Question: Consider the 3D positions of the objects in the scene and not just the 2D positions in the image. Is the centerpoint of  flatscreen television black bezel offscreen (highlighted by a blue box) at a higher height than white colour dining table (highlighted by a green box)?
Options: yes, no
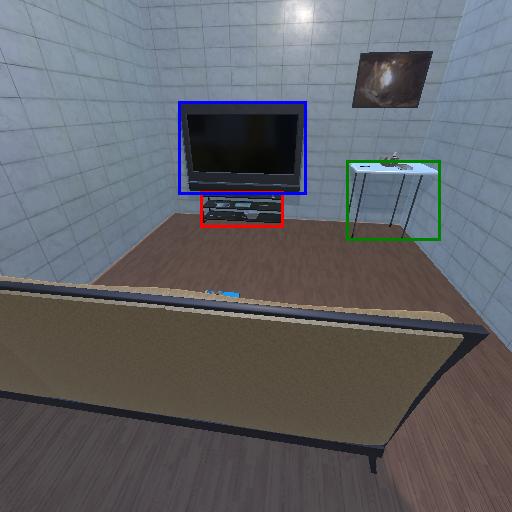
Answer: yes